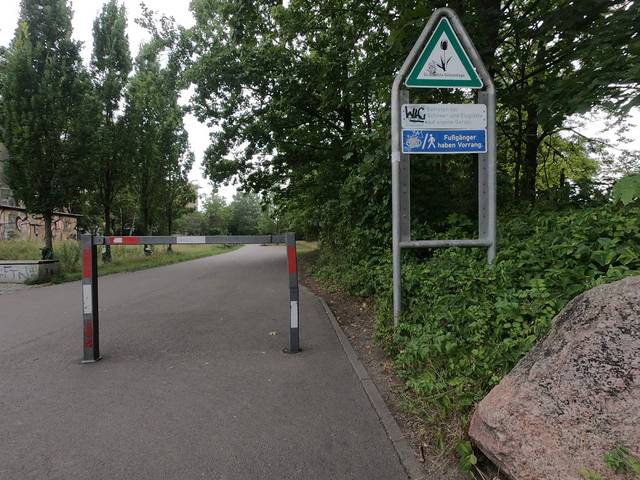
Region: Germany
Coordinates: 52.526, 13.505